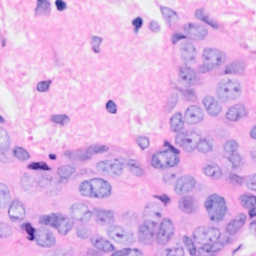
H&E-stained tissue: Breast